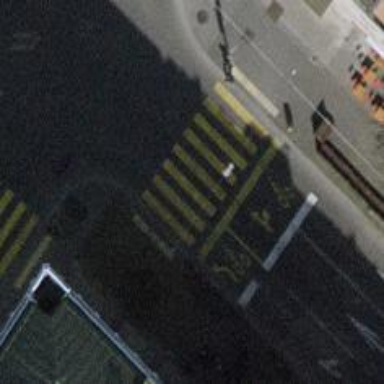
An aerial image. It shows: Crossing with traffic signals.